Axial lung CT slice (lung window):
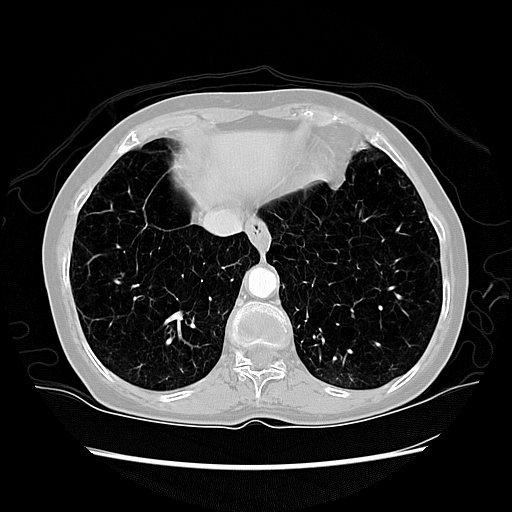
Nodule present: no